Question: I am able to plot a scatter plot and color the points based on one criteria, i.e. I can color all points >=3 as red and the remainder as black.
I would love to be able to color points in this fashion:
1. =3 color red
2. <=1 color blue
3. The rest as black
The code I have below completes step 1 and 3 but I am not sure how to incorporate the second argument of step 2
'''
data<- read.table('sample_data.txtt', header=TRUE, row.name=1)
pos<- data$col_name1
cn<- data$col_name2
plot(pos,cn, ylim=c(0,5), col="blue")
plot(pos,cn, col=ifelse(cn>=3,"red","black"), ylim=c(0,10))
'''

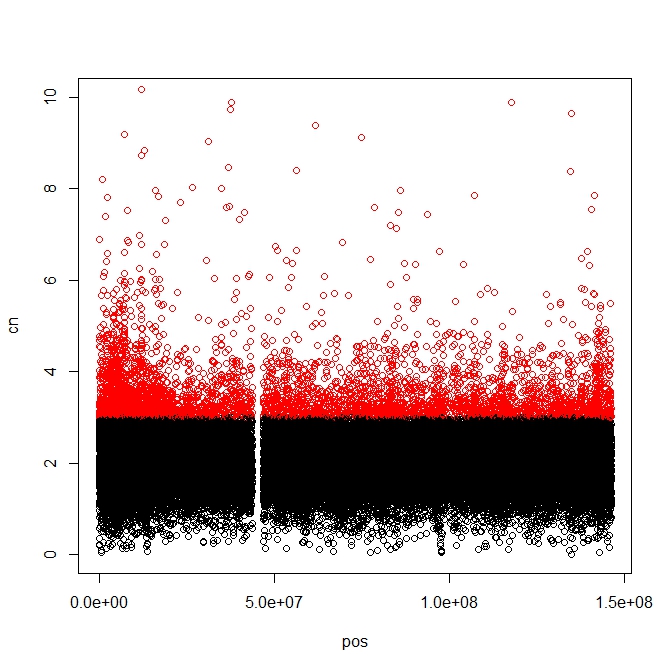
Answer: Best thing to do here is to add a column to the data object to represent the point colour. Then update sections of it by filtering.
'''
data<- read.table('sample_data.txtt', header=TRUE, row.name=1)
# Create new column filled with default colour
data$Colour="black"
# Set new column values to appropriate colours
data$Colour[data$col_name2>=3]="red"
data$Colour[data$col_name2<=1]="blue"
# Plot all points at once, using newly generated colours
plot(data$col_name1,data$col_name2, ylim=c(0,5), col=data$Colour, ylim=c(0,10))
'''
It should be clear how to adapt this for plots with more colours & conditions.